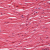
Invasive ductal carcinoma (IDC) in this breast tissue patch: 0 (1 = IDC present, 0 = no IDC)